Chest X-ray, PA view. Patient: 20 years old, sex M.
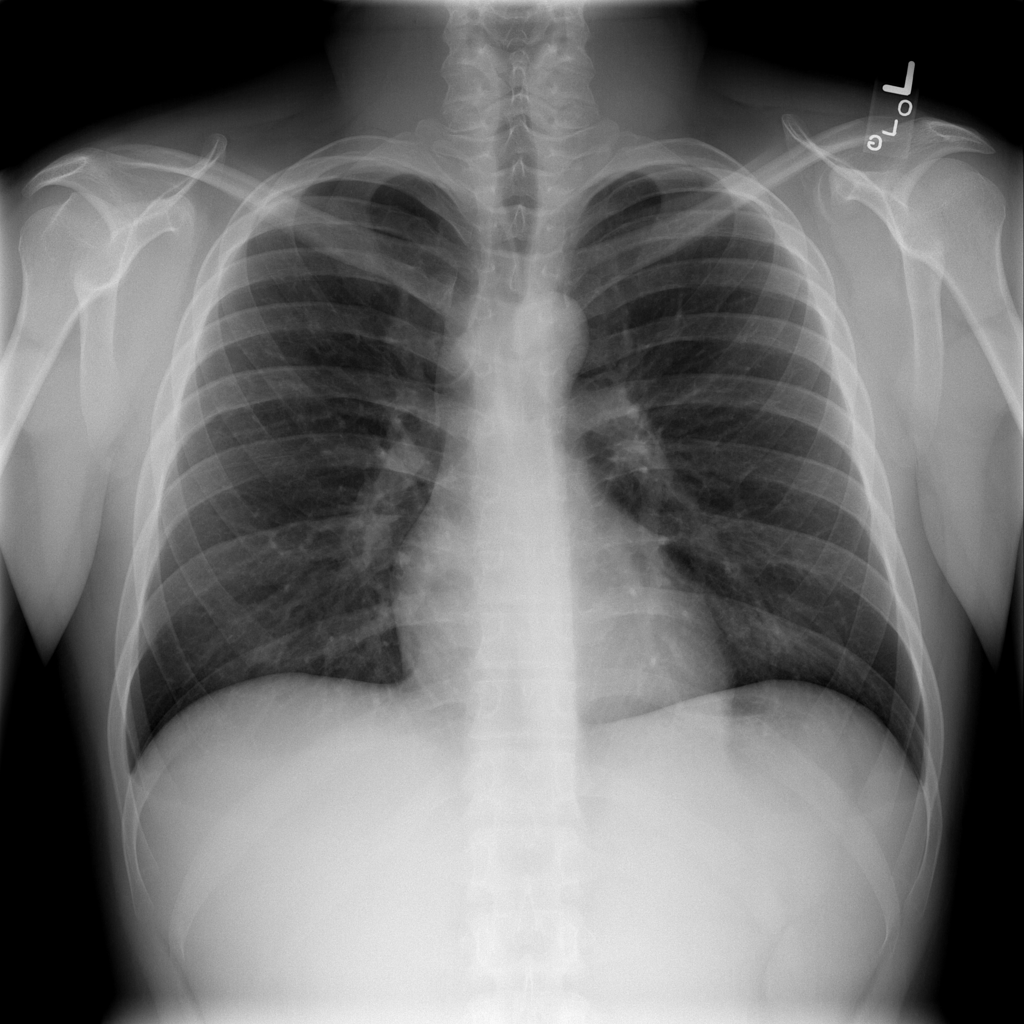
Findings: Infiltration, Pneumonia